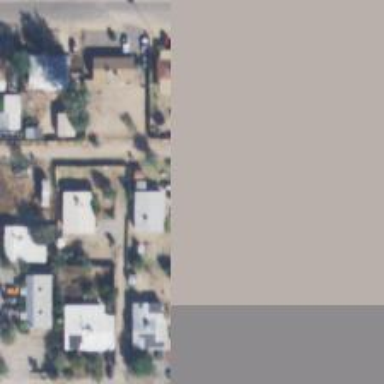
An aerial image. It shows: Driveway.